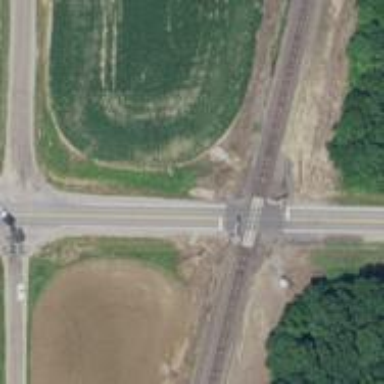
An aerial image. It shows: Railway level crossing.